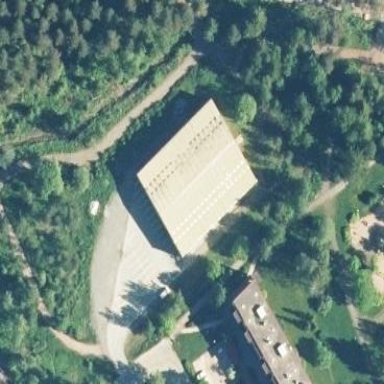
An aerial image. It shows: Sports center building.